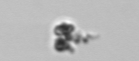
Label: detritus